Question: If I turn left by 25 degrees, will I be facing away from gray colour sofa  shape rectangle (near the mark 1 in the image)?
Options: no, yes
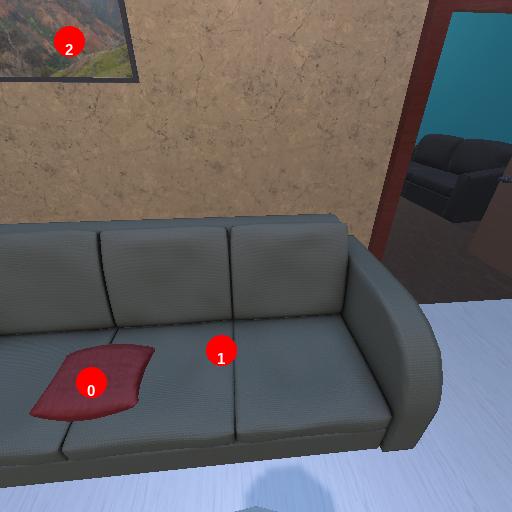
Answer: no